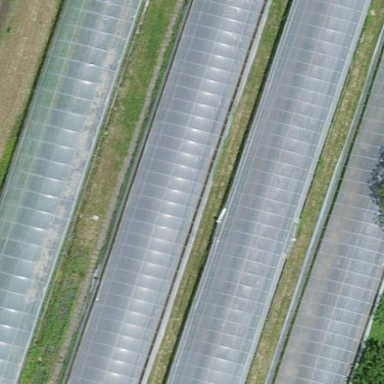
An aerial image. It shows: Greenhouse.